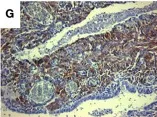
Coexistence of uterine endometrioid adenocarcinoma along with PEComa and leiomyoma. (F-H). H&E x200) exhibiting strong HMB45. X200).
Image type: pathology (h&e)